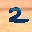
Label: 2